Field crop: tomato
Growth stage: 1
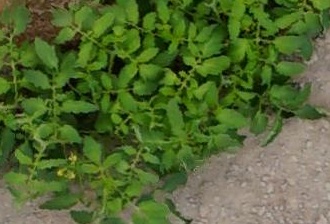
Species: tomato